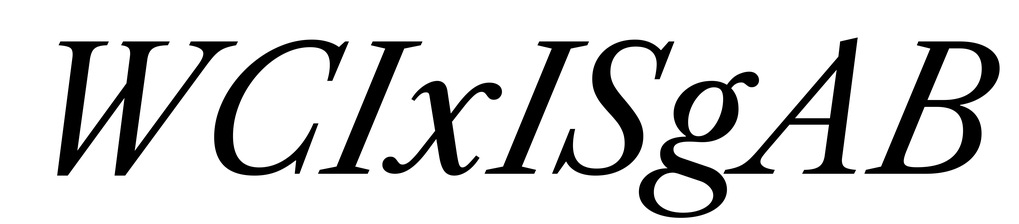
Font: LibreCaslonText-Italic_Italic